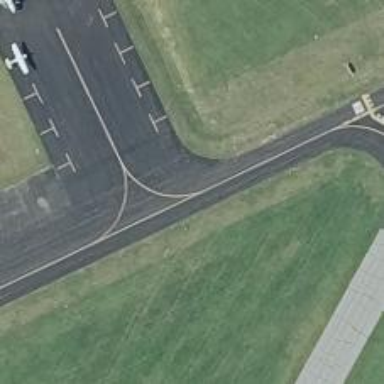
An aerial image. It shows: Image of taxiway at airport.